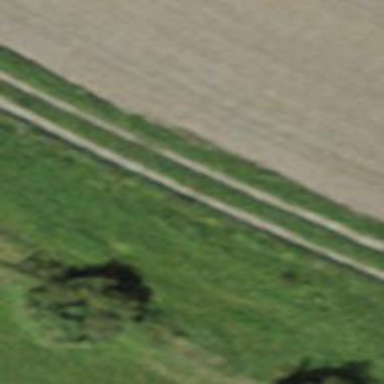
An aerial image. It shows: Gravel track with grade2 quality.